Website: bh-photo
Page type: customer-info-address
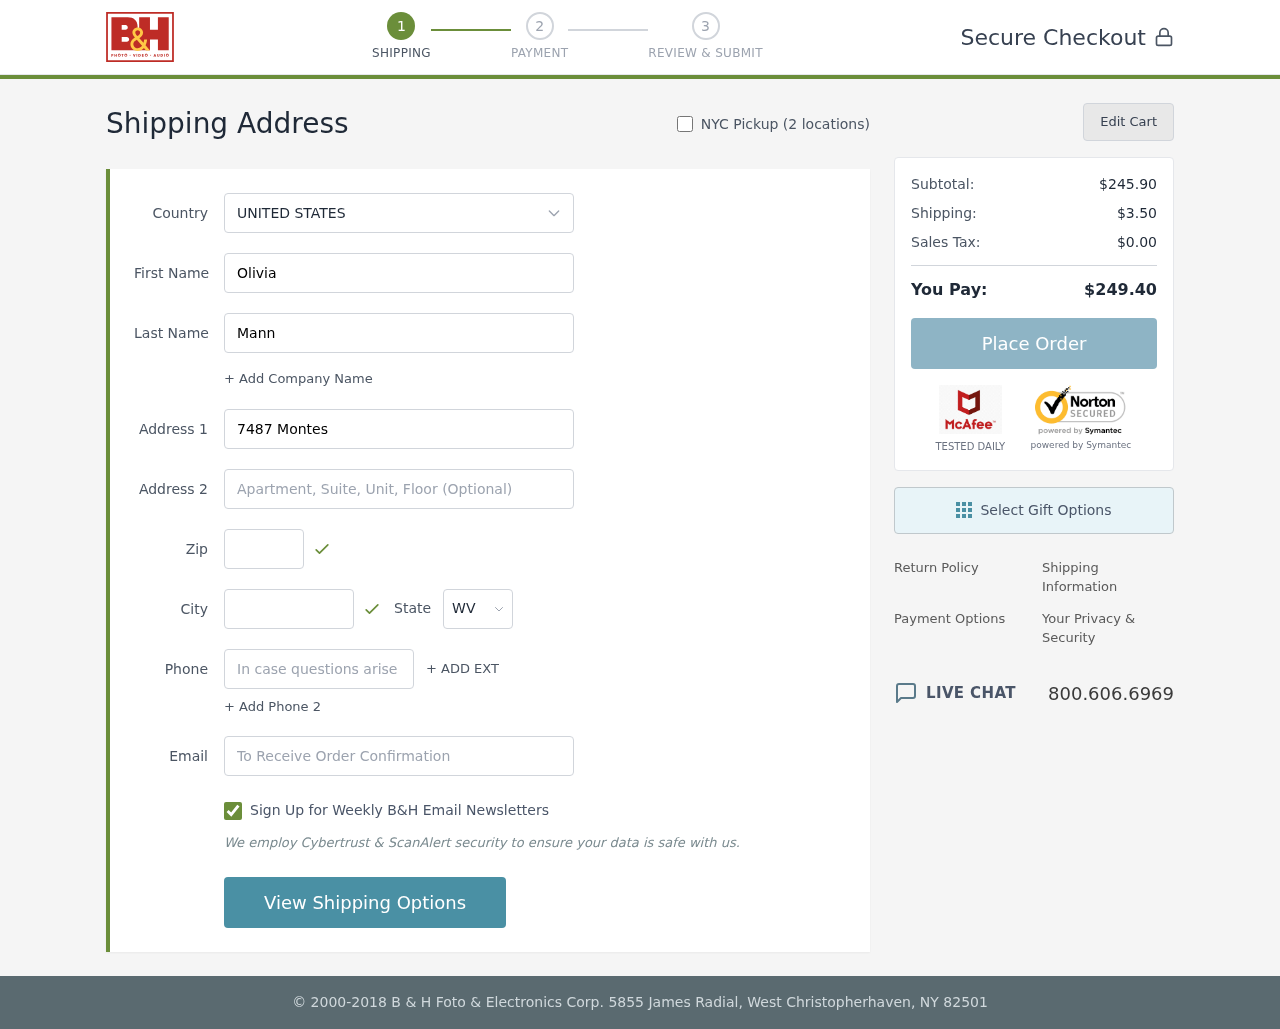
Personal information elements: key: PII_CITY
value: Port Michellehaven
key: PII_COUNTRY
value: United States
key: PII_EMAIL
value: olivia_mann@yahoo.com
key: PII_FIRSTNAME
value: Olivia
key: PII_LASTNAME
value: Mann
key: PII_PHONE
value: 9055580338
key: PII_POSTCODE
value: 09939
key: PII_STATE_ABBR
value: WV
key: PII_STREET
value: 7487 Montes Mountains
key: PII_STREET2
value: Apt. 447
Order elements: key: ORDER_SUBTOTAL
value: $245.90
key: ORDER_SHIPPING_COST
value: $3.50
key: ORDER_TAX
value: $0.00
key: ORDER_TOTAL
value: $249.40